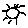
Label: sun